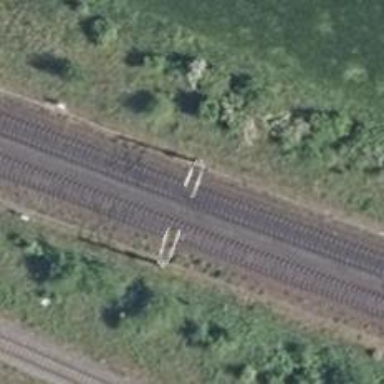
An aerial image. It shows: Railway milestone with catenary mast.